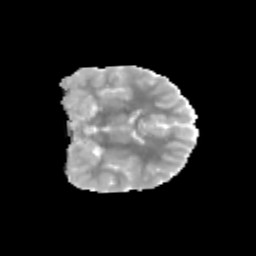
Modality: MD
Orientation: coronal
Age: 9
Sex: female
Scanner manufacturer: siemens
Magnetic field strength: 3 T
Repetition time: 3.8 s
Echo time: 0.07 s